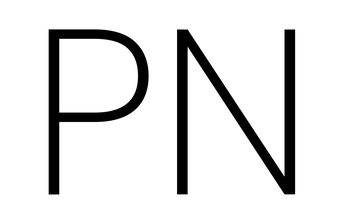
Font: Poppins-ExtraLight